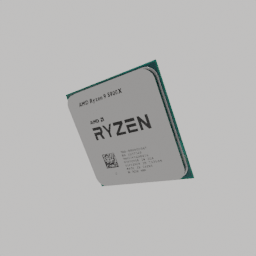
Label: electronics